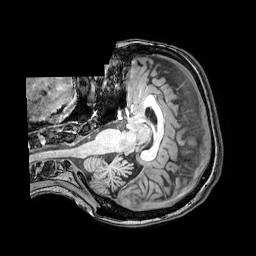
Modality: T1w
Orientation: axial
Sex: female
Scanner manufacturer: philips
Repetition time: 0.00808 s
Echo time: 0.00369 s